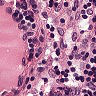
Metastatic tissue present: no